Interaction volume radius: 10 \u00c5
Interaction volume height: 10 \u00c5
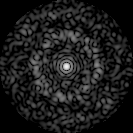
Disorder parameter: 0.8018